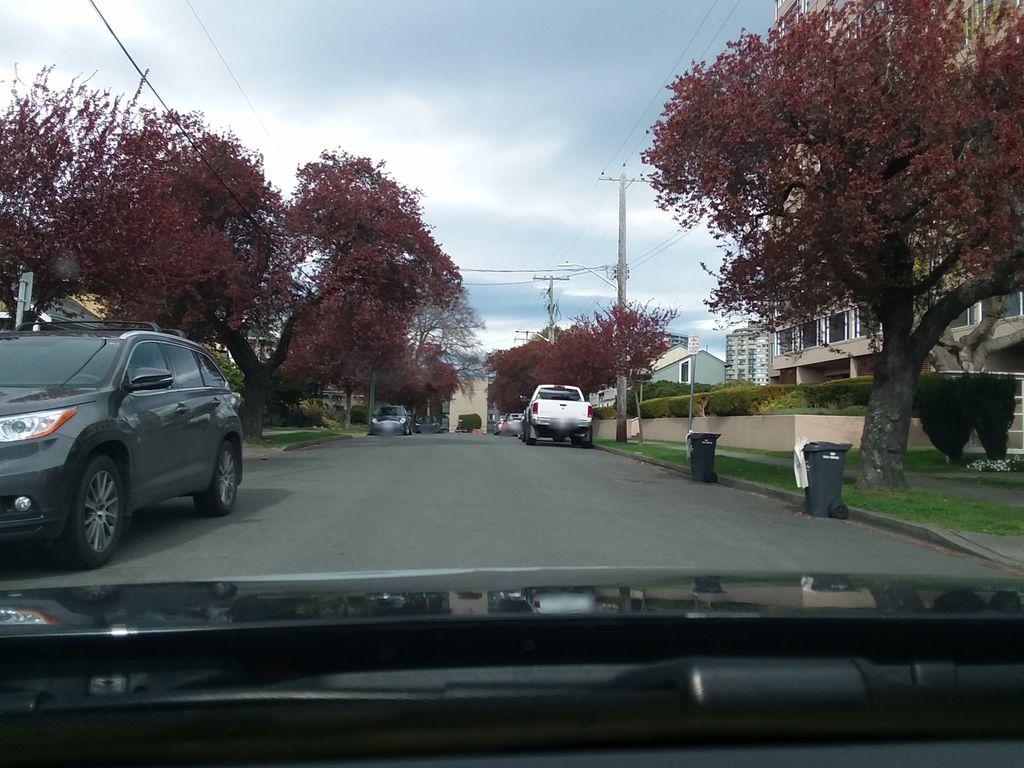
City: victoria